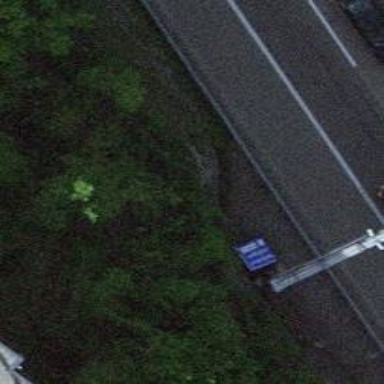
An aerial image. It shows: Street cabinet used for traffic control.